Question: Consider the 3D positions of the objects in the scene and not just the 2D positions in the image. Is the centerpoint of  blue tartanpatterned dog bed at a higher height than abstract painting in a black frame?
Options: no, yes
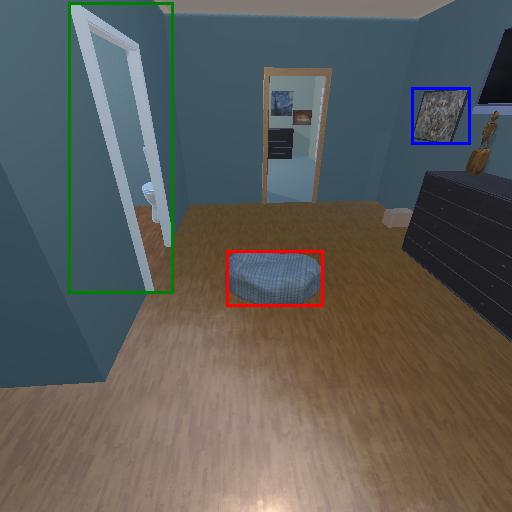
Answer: no